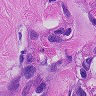
Metastatic tissue present: yes